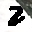
Label: 2